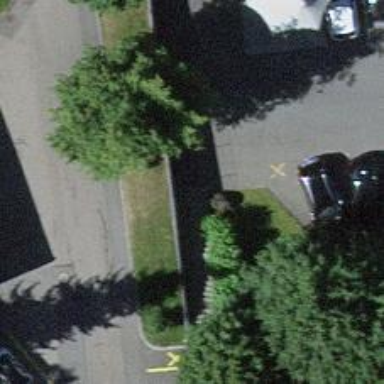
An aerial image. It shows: Road with steps.